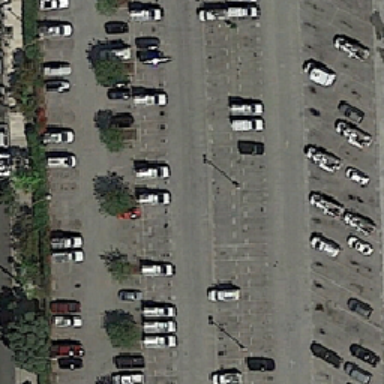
Parking lot many white cars .